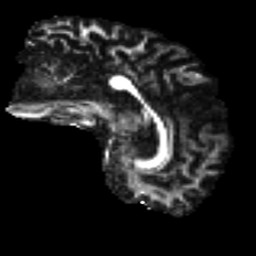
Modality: FA
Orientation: sagittal
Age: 67
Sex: male
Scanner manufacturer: ge
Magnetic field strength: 3 T
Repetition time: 7.8 s
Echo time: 0.0609 s